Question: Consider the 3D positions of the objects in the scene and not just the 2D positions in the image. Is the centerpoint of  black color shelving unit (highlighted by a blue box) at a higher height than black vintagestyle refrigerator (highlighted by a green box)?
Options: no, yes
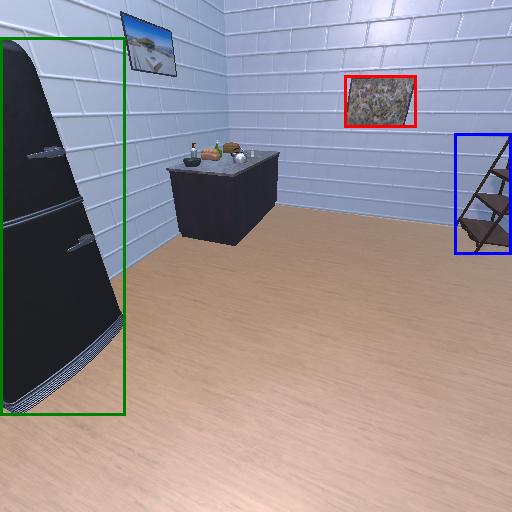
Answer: no